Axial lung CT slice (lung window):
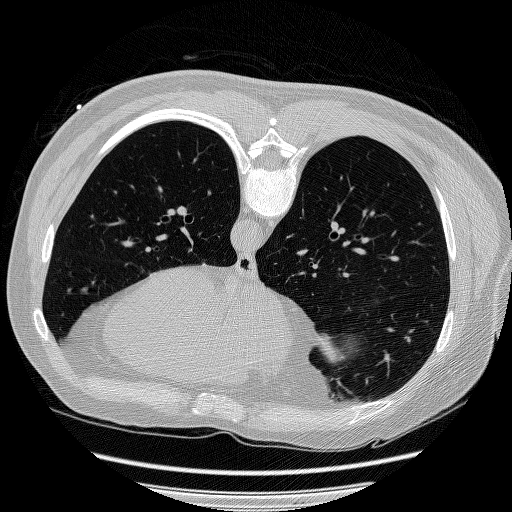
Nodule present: no